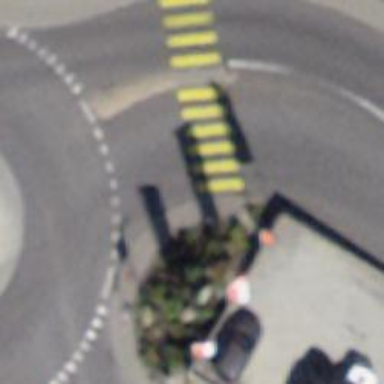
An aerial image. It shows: Marked crossing with zebra stripes on the road.